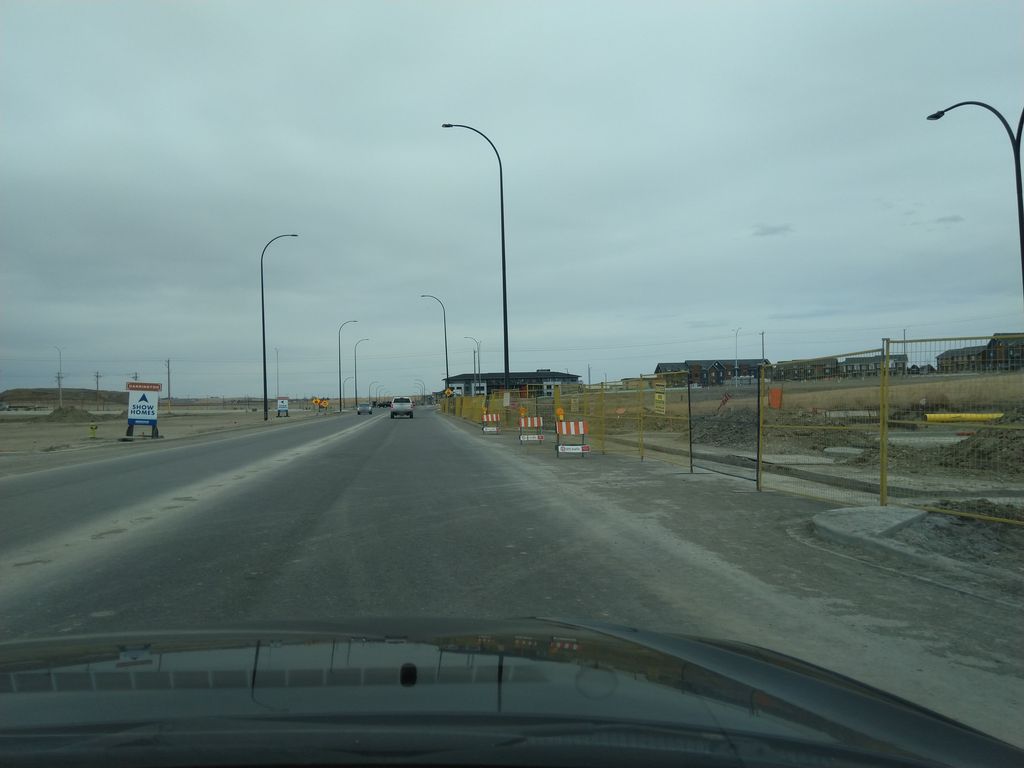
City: calgary